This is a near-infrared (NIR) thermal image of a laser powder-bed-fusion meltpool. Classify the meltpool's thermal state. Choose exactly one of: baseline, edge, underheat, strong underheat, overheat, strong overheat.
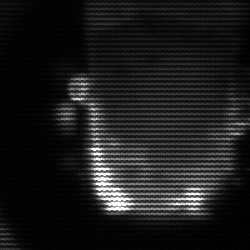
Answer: baseline